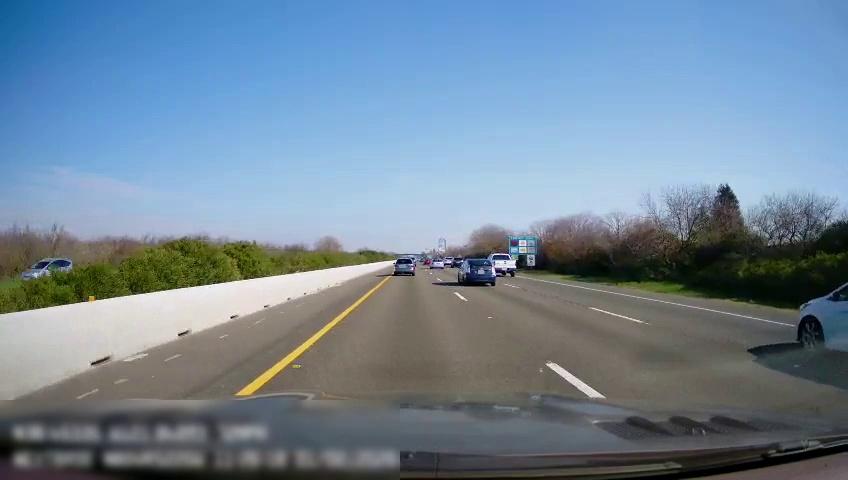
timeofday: Day
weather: Sunny
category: Drivable Space
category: Vehicles | SUV
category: Vehicles | SUV
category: Vehicles | SUV
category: Vehicles | Car
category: Vehicles | Car
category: Vehicles | Truck
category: Vehicles | Car
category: Vehicles | Car
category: Lanes | Current Lane
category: Lanes | Current Lane
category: Lanes | Alternate Lane
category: Lanes | Alternate Lane
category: Traffic | Signs